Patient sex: F
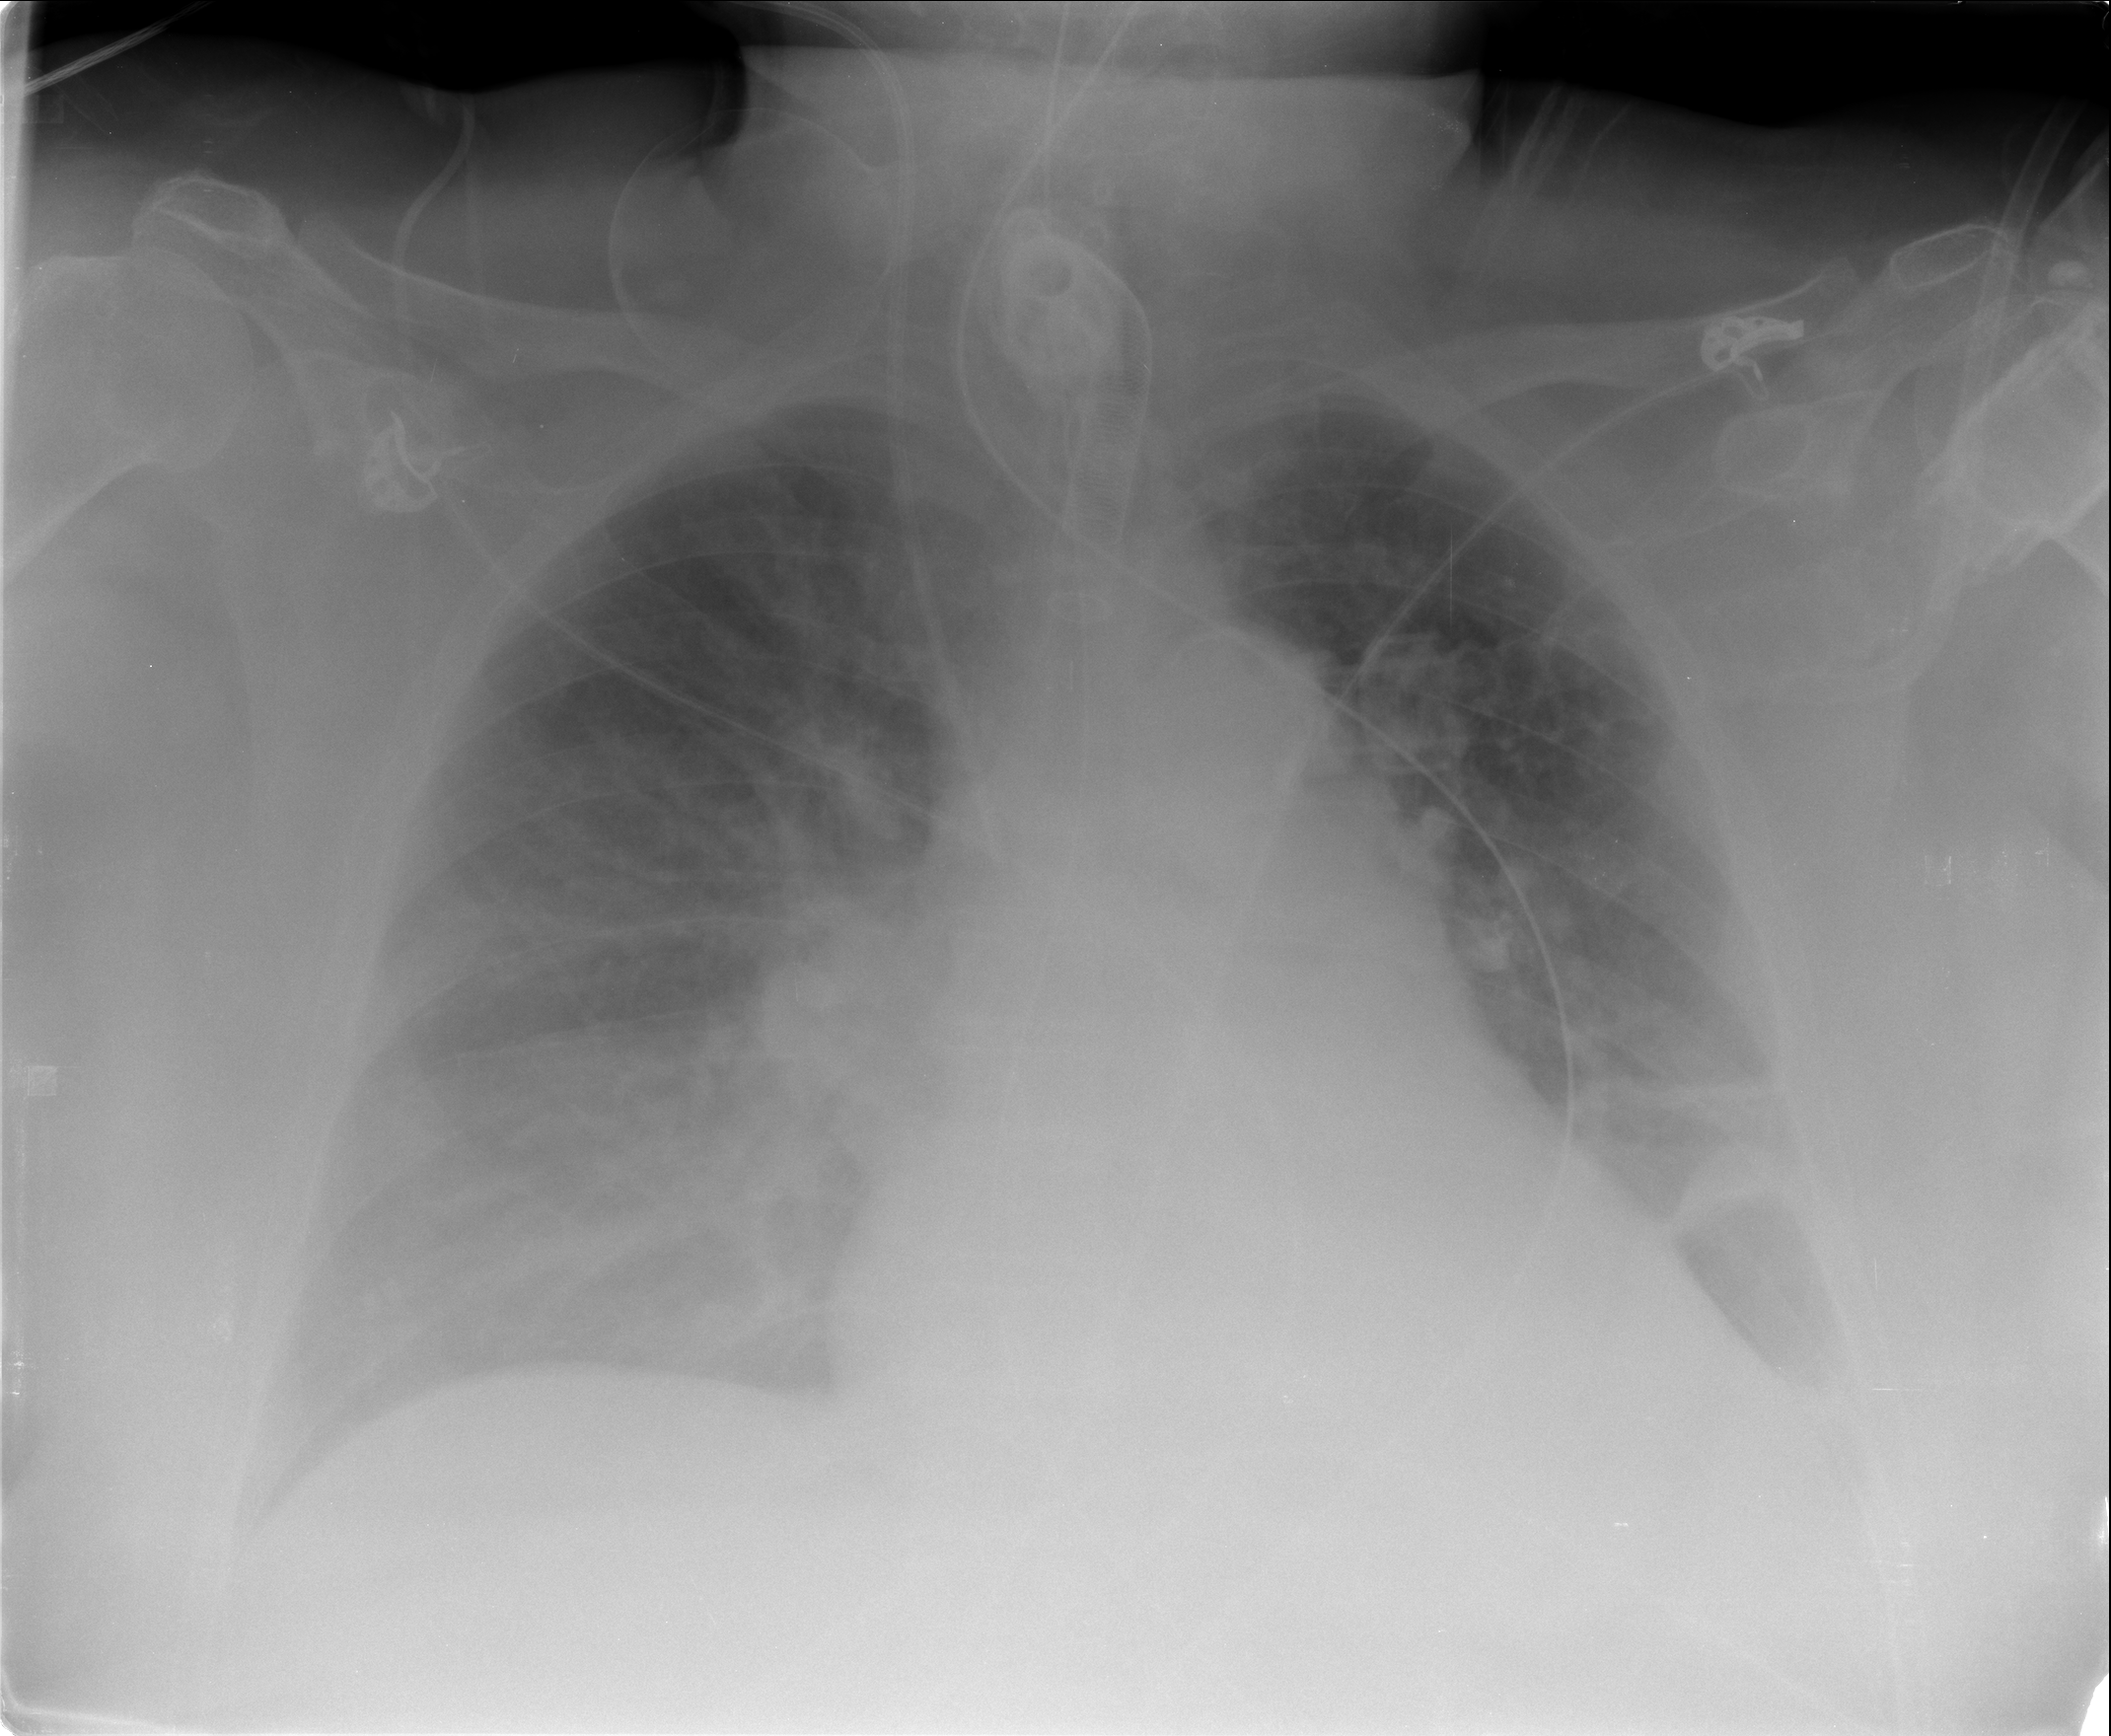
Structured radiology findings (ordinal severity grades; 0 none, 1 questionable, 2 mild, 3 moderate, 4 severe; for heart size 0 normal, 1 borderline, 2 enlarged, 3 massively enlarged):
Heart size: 3
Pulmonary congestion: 3
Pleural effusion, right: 2
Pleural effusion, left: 2
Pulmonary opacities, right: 0
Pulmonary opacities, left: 0
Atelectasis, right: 3
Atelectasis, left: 2